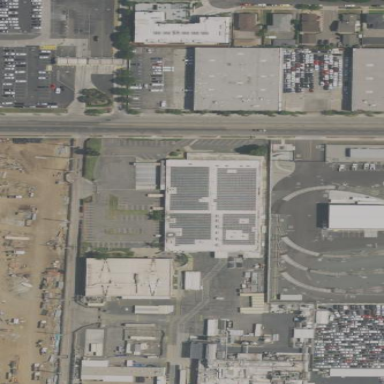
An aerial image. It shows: Warehouse.